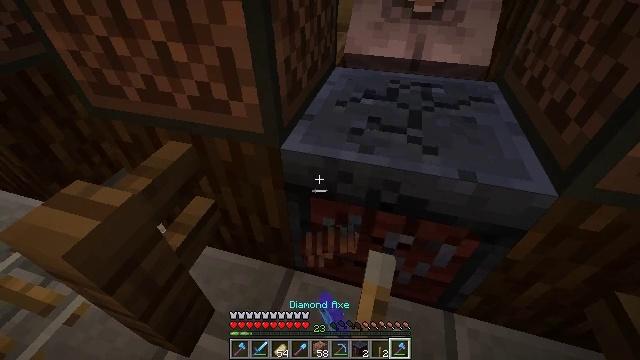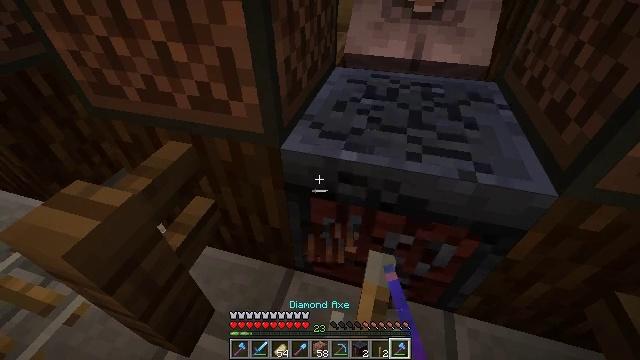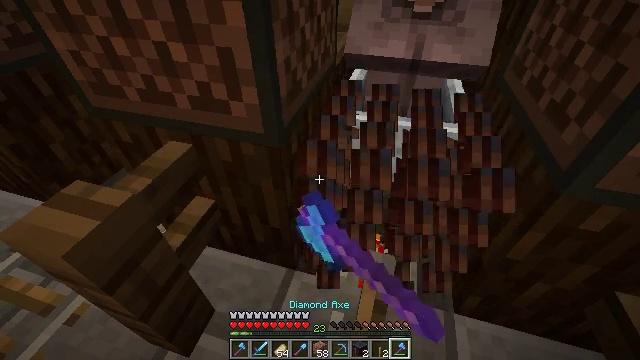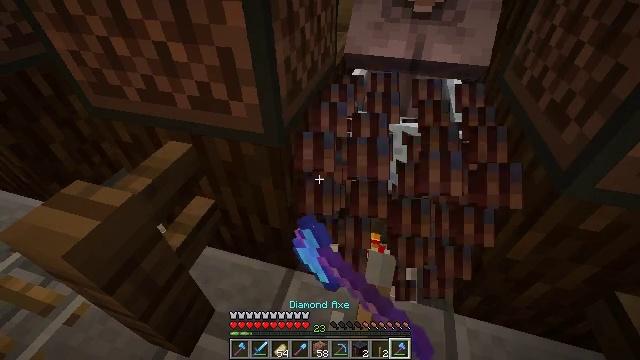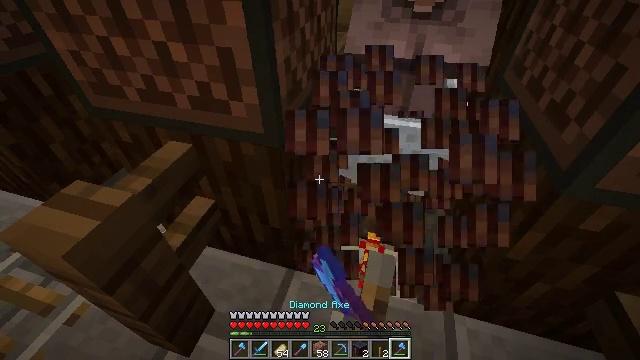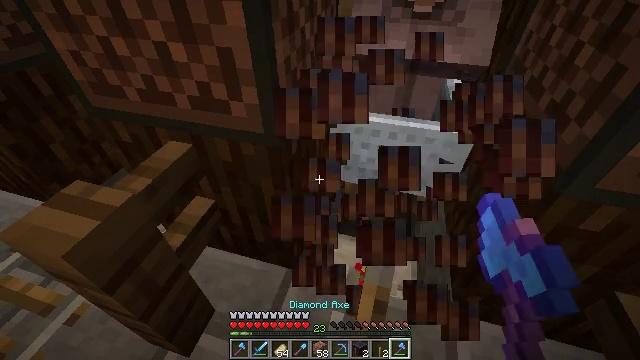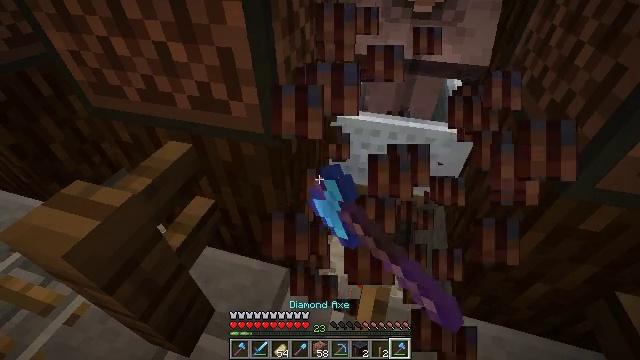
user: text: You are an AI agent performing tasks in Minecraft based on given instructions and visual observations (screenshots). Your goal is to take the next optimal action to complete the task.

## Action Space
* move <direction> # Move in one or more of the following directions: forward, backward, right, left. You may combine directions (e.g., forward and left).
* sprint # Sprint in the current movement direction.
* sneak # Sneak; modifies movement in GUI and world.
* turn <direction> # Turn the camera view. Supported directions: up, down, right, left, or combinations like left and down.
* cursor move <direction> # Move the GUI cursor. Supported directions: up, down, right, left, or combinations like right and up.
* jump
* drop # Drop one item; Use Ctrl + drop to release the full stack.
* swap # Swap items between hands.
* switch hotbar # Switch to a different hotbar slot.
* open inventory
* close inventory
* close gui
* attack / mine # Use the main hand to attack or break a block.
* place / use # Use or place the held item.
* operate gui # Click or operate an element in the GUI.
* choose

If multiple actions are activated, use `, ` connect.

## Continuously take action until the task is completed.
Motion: motion action
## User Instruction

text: Gather the smithing table into your inventory.
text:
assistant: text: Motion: attack / mine
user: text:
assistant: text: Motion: attack / mine
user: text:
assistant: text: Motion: attack / mine
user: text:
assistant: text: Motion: attack / mine
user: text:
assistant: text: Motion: attack / mine
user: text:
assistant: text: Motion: attack / mine
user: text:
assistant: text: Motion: attack / mine